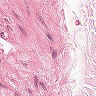
Metastatic tissue present: no